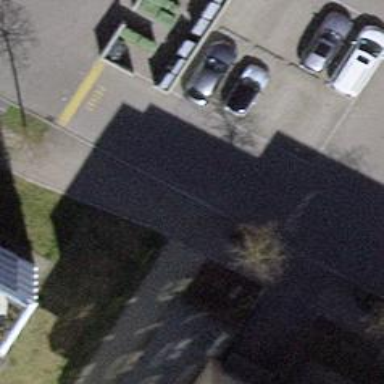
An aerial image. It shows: Bollard.